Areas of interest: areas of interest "Insurance Company"
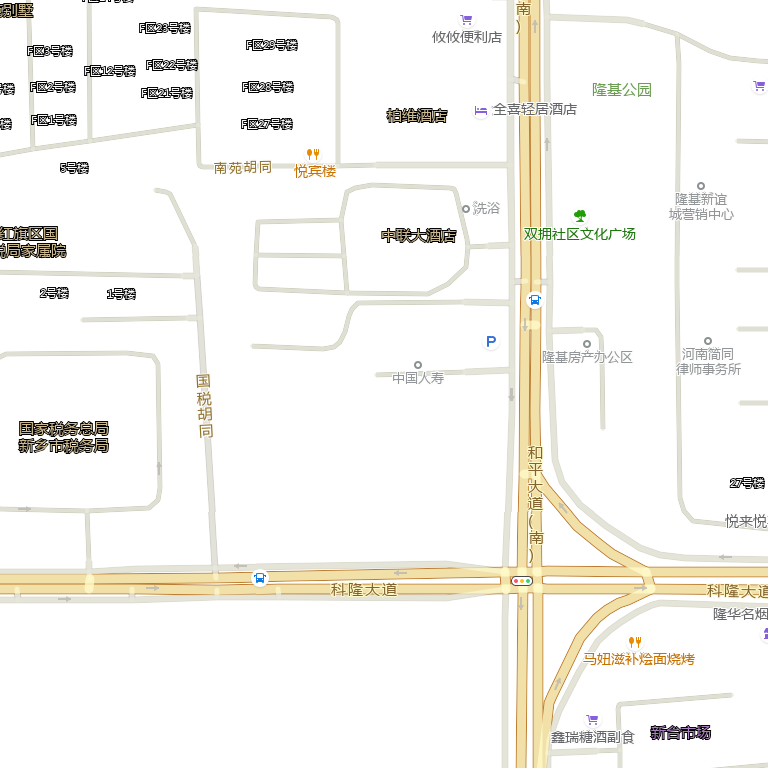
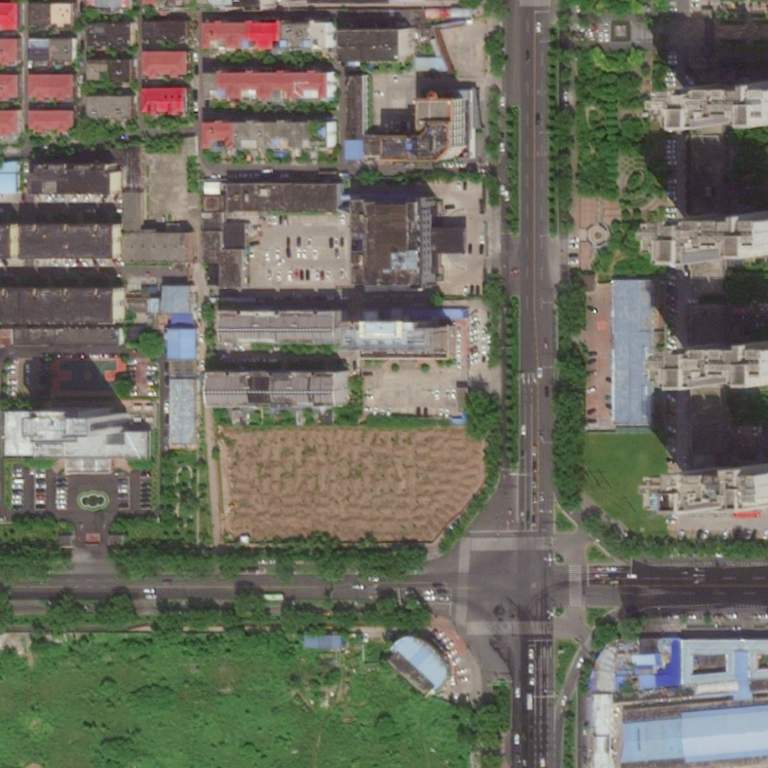